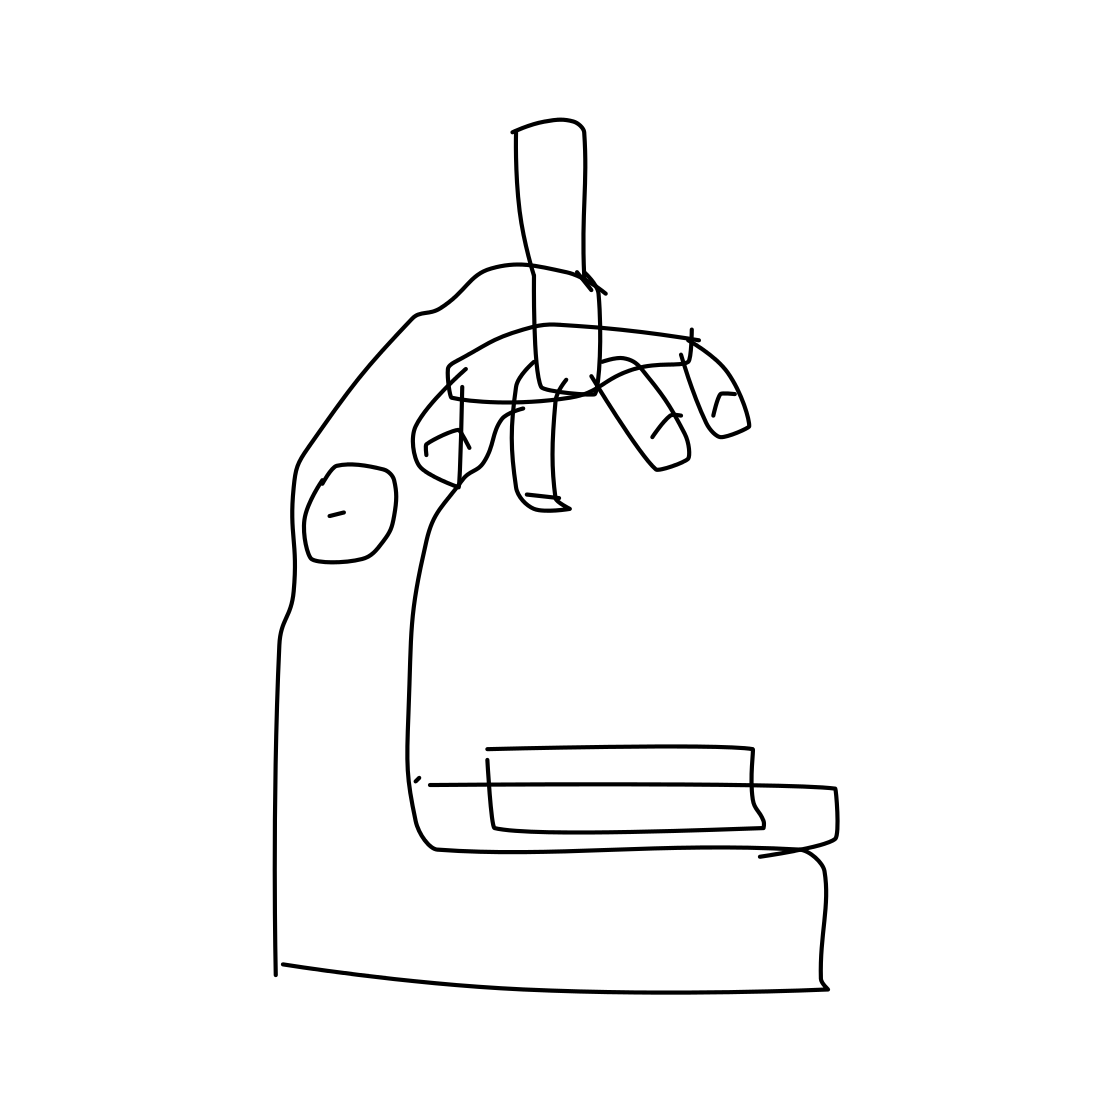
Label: microscope